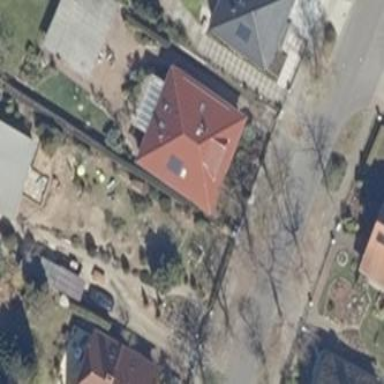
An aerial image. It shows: Detached building.